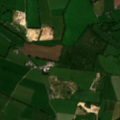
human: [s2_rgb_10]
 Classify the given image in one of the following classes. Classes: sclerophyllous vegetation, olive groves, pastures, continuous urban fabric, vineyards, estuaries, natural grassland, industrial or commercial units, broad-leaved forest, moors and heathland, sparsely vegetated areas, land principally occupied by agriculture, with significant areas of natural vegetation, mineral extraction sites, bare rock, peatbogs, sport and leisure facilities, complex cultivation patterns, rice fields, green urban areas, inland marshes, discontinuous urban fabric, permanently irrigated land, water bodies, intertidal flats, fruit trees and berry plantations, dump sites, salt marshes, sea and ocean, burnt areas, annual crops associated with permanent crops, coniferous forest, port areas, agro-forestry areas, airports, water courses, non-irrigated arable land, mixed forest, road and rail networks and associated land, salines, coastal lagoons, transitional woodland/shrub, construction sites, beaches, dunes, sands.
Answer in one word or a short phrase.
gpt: pastures